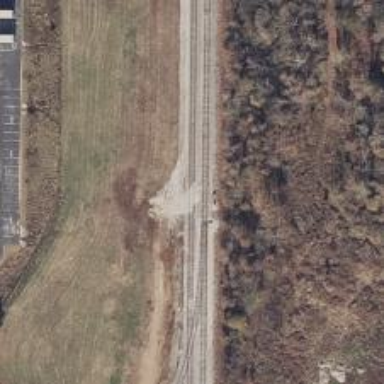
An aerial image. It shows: Railway siding with rails.